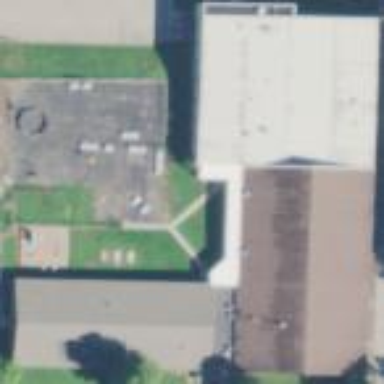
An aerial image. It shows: School building.